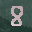
Label: 8